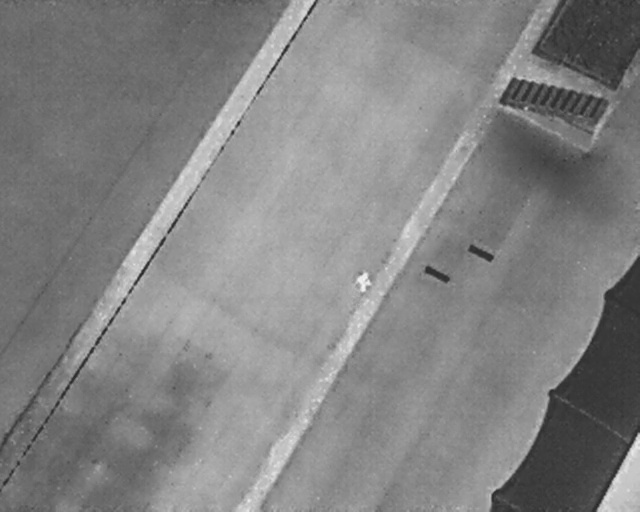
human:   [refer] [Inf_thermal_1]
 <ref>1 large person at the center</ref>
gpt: <box>[[55, 53, 58, 56, 12]]</box>